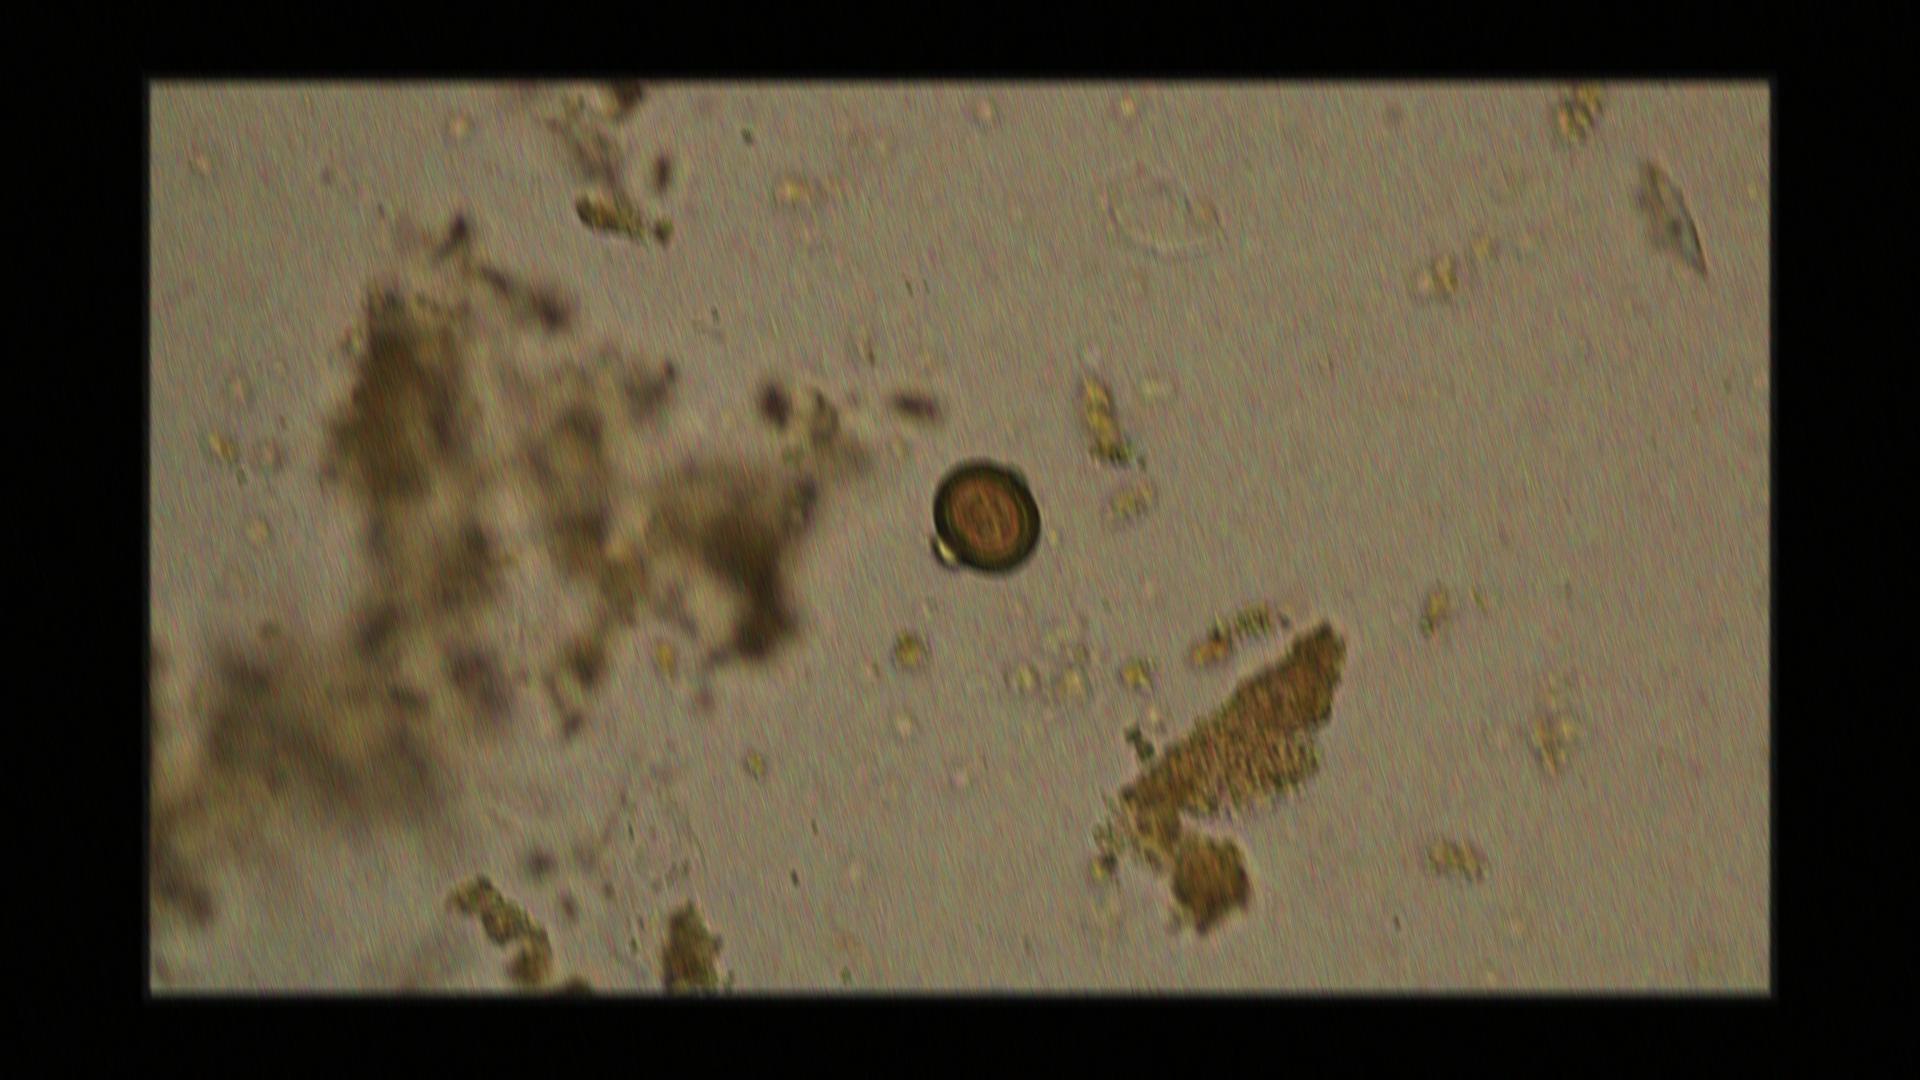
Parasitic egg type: Taenia spp. egg